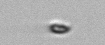
Label: nanoplankton_mix